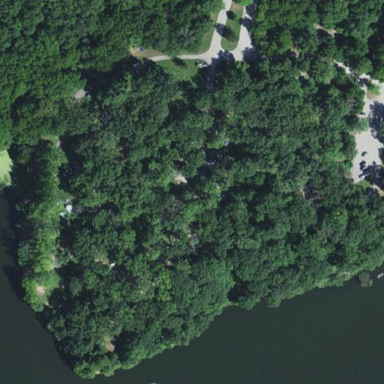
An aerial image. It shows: Campsite for tourism.